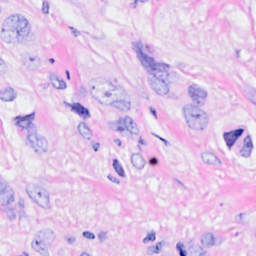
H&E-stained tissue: Breast